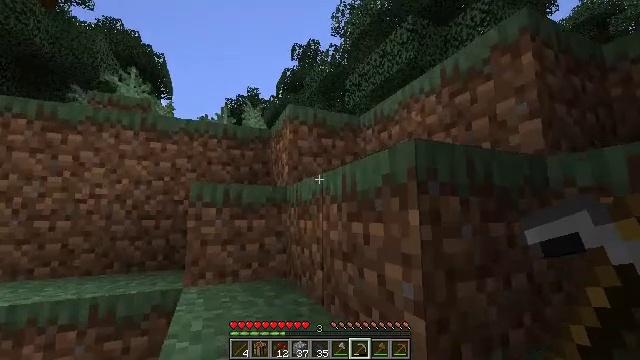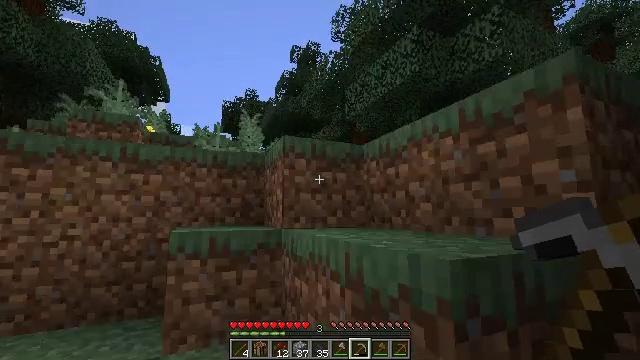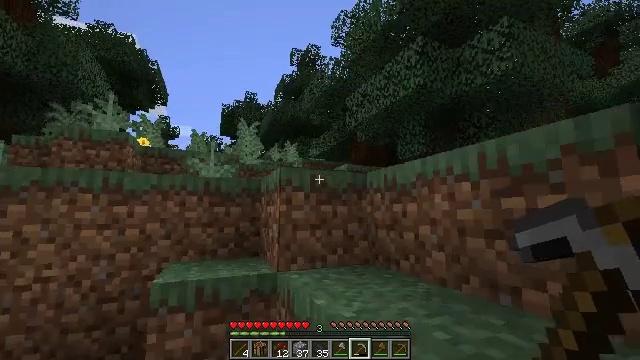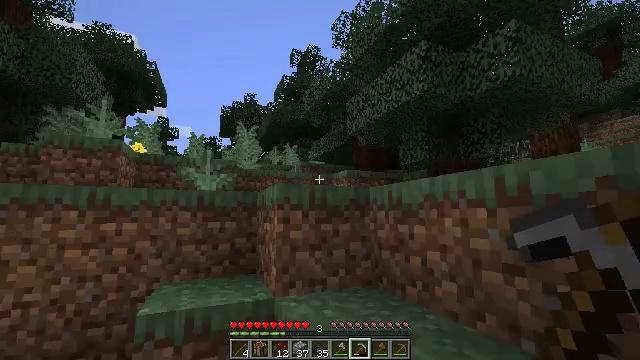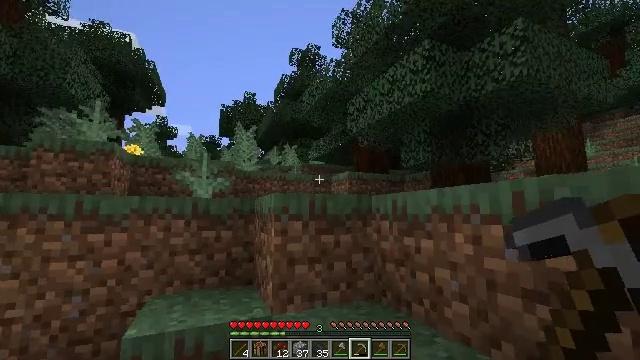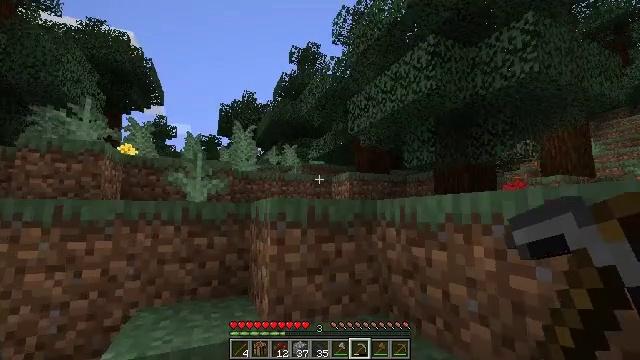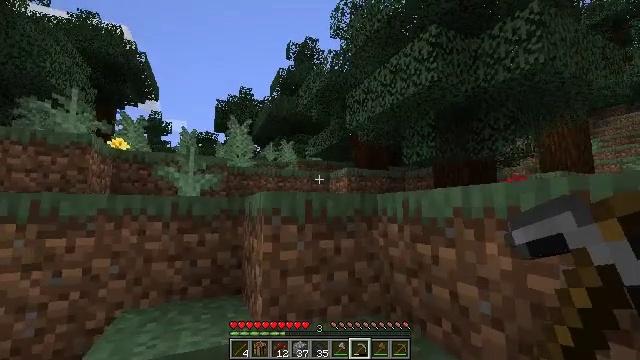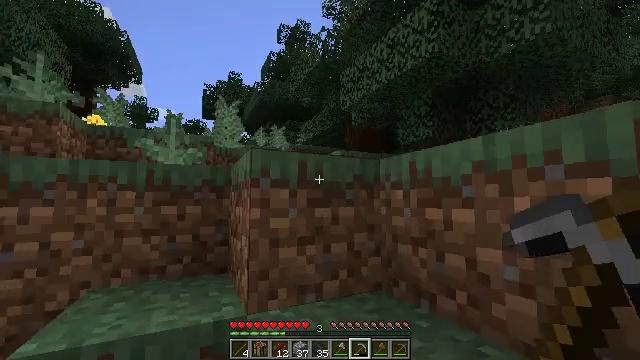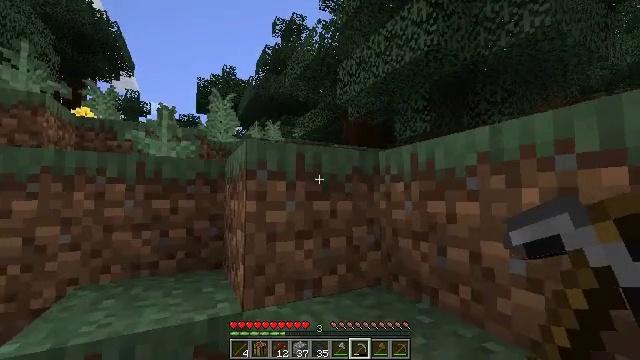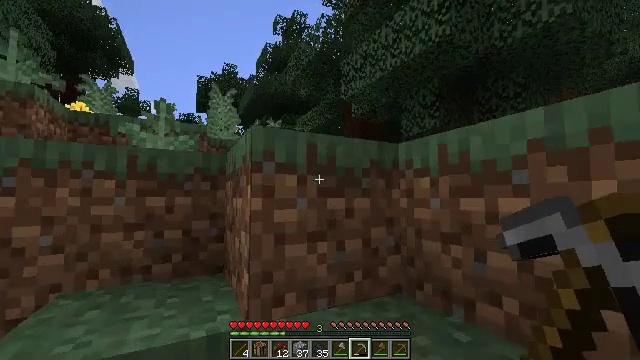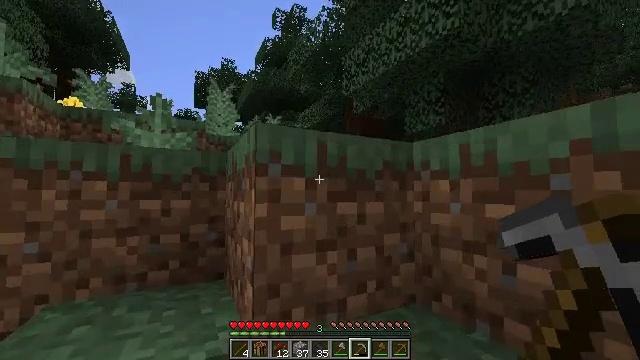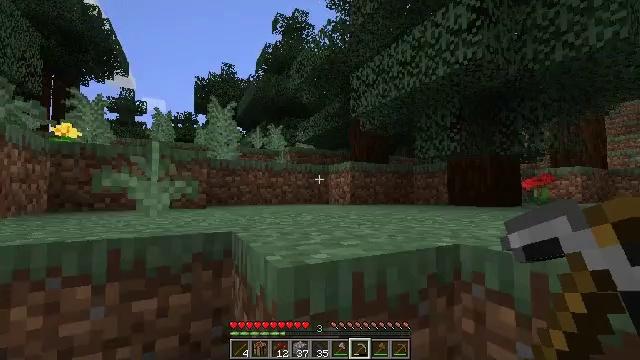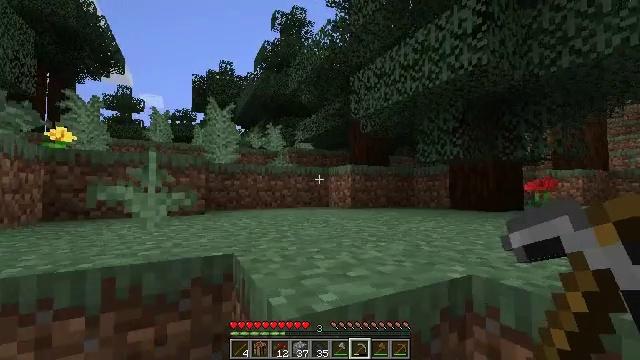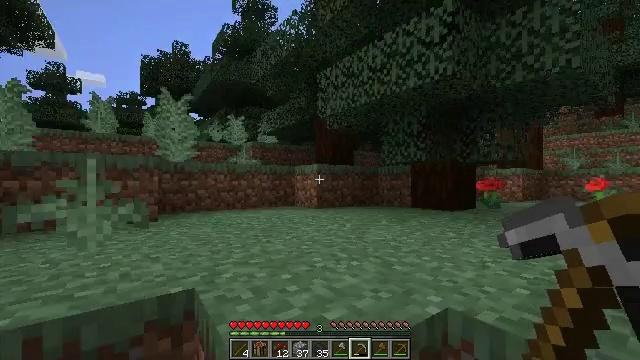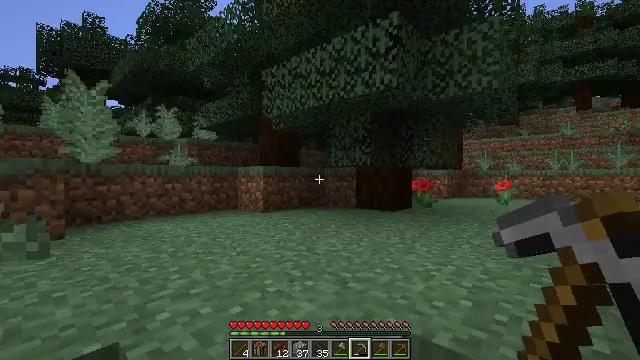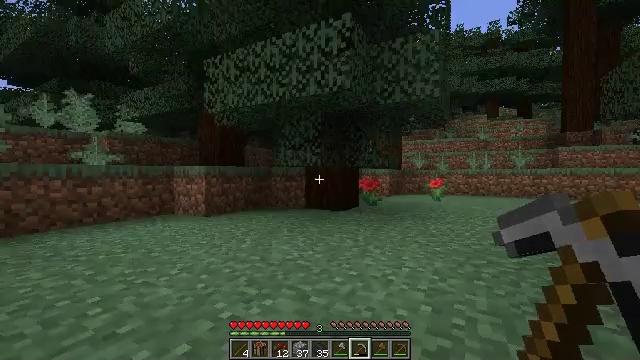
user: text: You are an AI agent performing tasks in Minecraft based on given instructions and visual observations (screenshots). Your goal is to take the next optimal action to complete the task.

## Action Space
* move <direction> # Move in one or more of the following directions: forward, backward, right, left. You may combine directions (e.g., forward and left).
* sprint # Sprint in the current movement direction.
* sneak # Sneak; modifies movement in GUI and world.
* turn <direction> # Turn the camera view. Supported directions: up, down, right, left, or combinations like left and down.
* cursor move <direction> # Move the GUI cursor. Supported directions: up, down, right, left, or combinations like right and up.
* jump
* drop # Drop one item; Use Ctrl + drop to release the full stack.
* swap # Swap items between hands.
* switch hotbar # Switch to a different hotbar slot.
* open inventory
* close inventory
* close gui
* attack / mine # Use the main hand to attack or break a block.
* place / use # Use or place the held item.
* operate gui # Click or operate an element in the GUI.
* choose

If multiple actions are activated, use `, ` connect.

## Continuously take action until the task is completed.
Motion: motion action
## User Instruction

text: Mine the large fern from the ground.
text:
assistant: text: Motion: move forward, jump
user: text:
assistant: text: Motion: move forward, jump
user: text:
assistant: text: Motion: move forward, jump
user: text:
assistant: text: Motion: move forward, jump
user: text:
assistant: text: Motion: move forward
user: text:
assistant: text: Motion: move forward
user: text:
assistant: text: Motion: move forward, turn right and down
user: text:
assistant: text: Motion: move forward, turn right
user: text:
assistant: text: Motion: move forward
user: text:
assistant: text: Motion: move forward, jump
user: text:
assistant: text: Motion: move forward, jump
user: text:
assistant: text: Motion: move forward, jump
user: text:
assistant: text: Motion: move forward, turn right and down, jump
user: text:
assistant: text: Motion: move forward, turn right and down, jump
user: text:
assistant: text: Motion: move forward, turn right
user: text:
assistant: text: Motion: move forward, turn right
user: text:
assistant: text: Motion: move forward
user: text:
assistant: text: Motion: move forward, jump
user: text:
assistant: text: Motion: move forward, jump
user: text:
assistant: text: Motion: move forward, jump
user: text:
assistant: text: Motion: move forward, jump
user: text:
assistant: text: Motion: move forward, jump
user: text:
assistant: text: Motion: move forward
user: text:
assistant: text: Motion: move forward
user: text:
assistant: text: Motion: move forward, turn left
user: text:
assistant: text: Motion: move forward, turn left
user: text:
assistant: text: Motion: turn left
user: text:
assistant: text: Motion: turn left
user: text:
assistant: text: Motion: move forward
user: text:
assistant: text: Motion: move forward